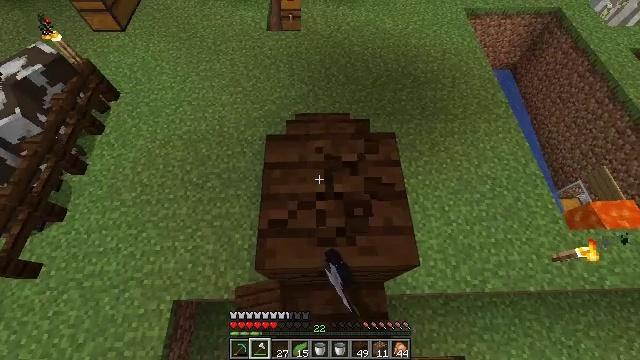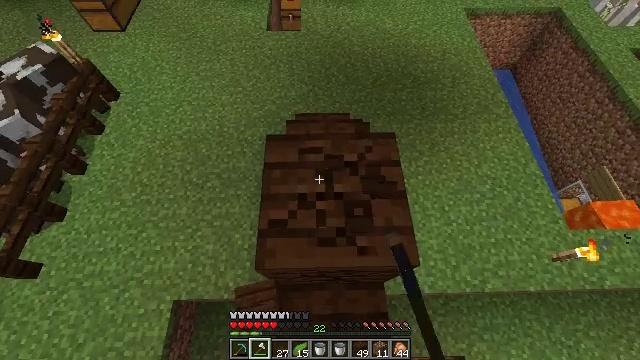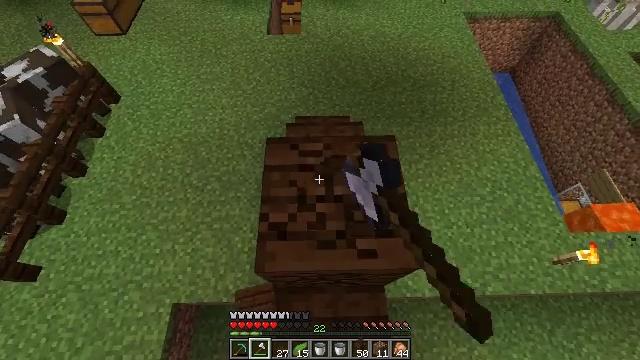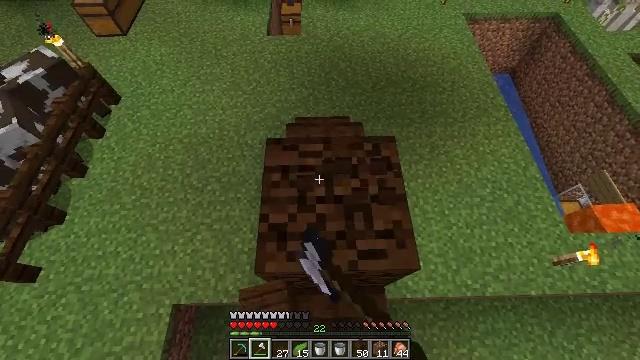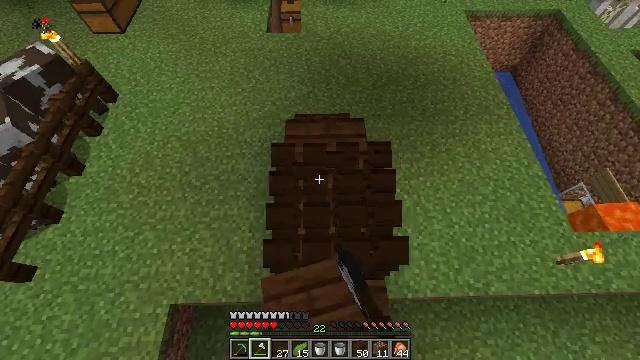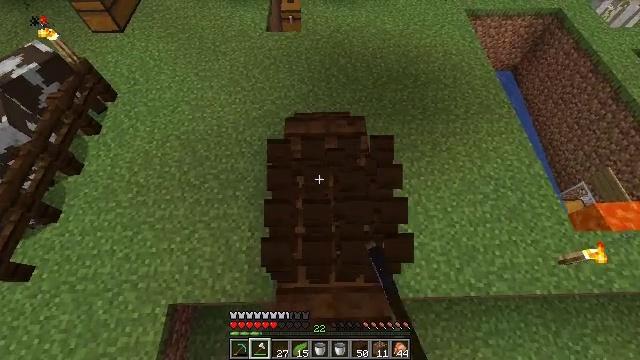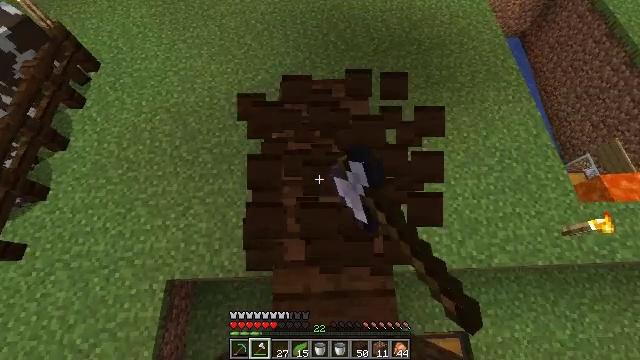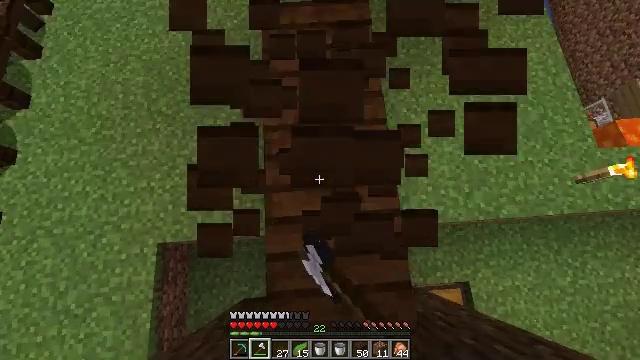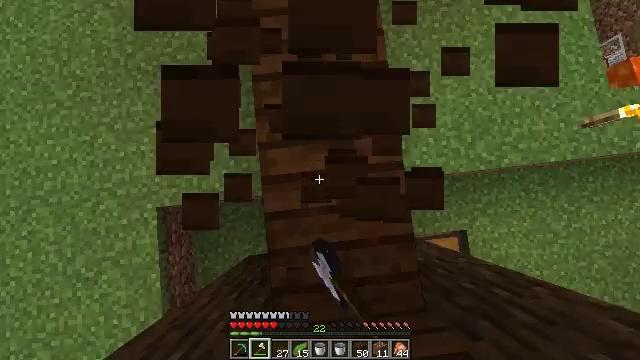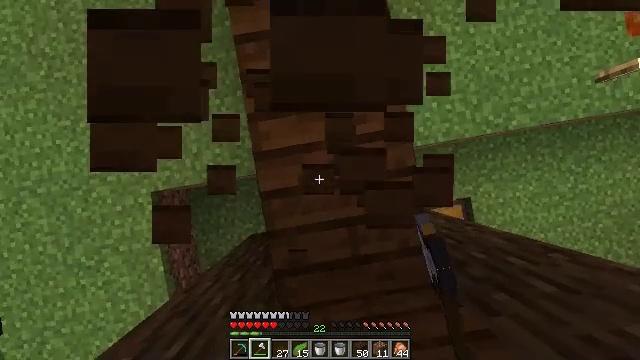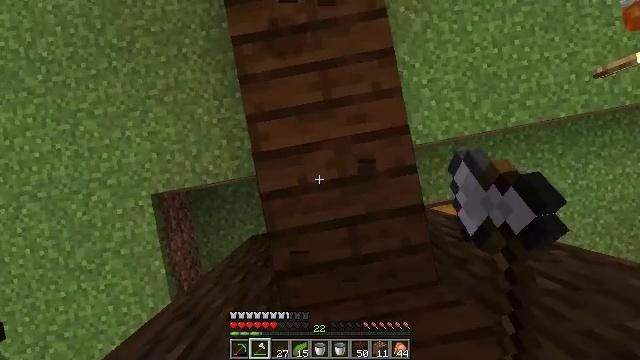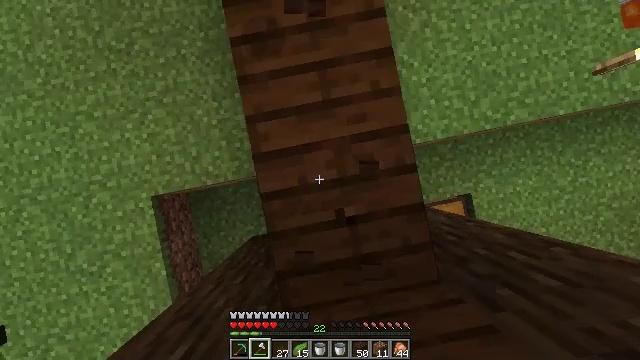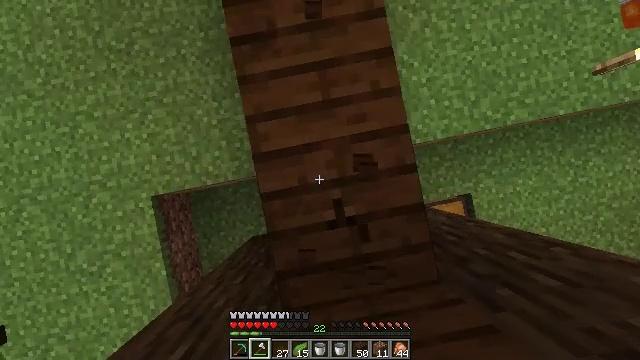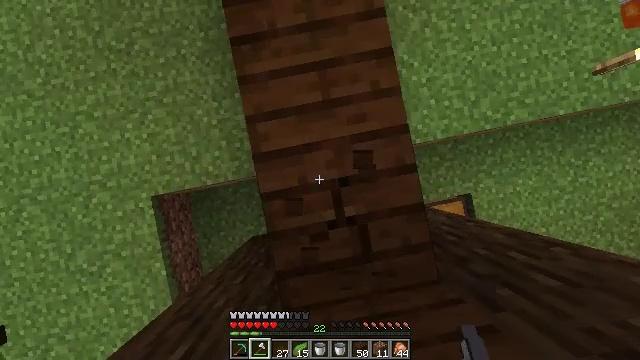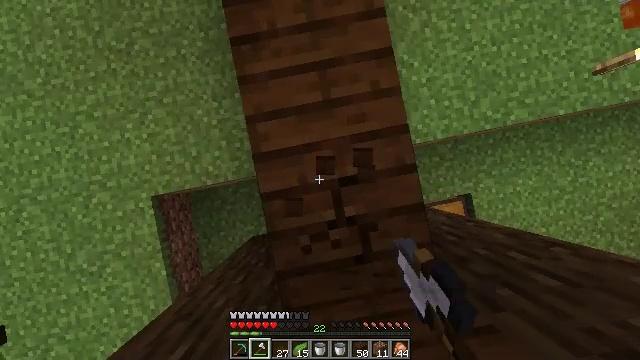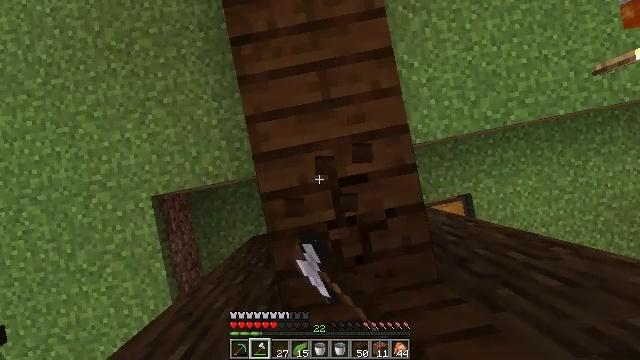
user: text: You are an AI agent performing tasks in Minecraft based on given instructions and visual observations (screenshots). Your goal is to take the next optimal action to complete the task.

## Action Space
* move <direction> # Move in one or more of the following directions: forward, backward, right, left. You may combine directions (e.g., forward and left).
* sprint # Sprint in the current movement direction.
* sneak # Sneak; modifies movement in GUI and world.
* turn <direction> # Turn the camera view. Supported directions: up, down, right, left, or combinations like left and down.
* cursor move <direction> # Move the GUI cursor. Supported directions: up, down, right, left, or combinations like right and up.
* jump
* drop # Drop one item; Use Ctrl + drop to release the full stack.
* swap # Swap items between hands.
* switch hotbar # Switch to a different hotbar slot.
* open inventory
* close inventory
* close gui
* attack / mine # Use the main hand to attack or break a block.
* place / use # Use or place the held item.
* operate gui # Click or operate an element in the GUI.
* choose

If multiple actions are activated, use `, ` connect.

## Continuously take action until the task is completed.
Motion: motion action
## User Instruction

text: Mine dark oak planks.
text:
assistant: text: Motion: attack / mine
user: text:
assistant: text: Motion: attack / mine
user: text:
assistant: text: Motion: attack / mine
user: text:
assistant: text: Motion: attack / mine
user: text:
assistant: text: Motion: attack / mine
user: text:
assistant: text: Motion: turn down, attack / mine
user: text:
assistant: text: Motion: turn right and down, attack / mine
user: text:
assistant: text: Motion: turn right and down, attack / mine
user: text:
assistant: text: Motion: turn right and down, attack / mine
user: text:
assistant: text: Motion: turn down, attack / mine
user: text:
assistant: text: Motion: turn down, attack / mine
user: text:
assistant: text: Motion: attack / mine
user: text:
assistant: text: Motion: attack / mine
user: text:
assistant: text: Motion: attack / mine
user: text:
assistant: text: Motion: attack / mine
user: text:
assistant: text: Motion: attack / mine
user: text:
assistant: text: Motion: attack / mine
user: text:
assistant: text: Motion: attack / mine
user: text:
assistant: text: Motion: attack / mine
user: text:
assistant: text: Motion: attack / mine
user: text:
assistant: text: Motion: attack / mine
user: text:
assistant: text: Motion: turn up, attack / mine
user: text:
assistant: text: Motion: turn left and up, attack / mine
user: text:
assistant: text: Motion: turn left and up, attack / mine
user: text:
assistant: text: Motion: turn left and up, attack / mine
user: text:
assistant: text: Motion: turn up, attack / mine
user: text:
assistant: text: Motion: attack / mine
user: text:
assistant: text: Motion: attack / mine
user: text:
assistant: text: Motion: attack / mine
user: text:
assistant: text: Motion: attack / mine